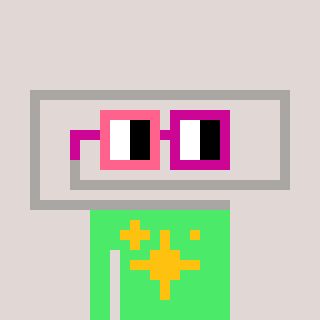
a pixel art character with square pink and red glasses, a paperclip-shaped head and a teal-colored body on a warm background